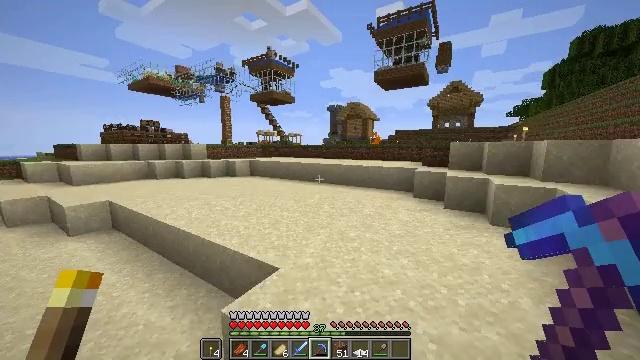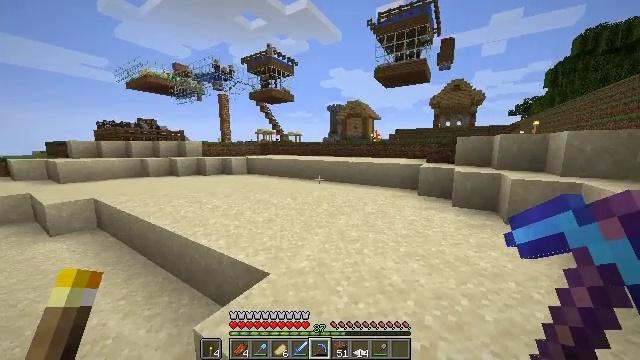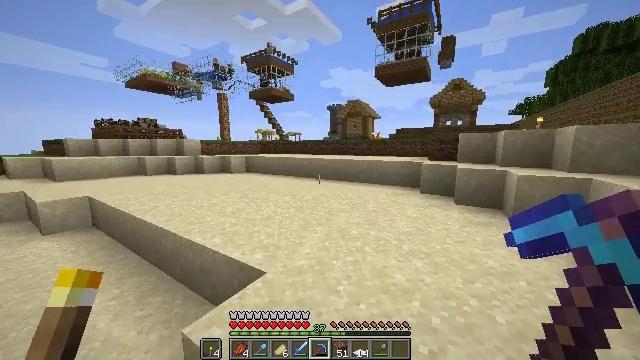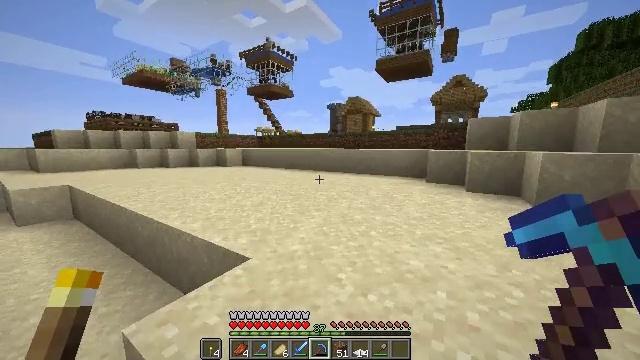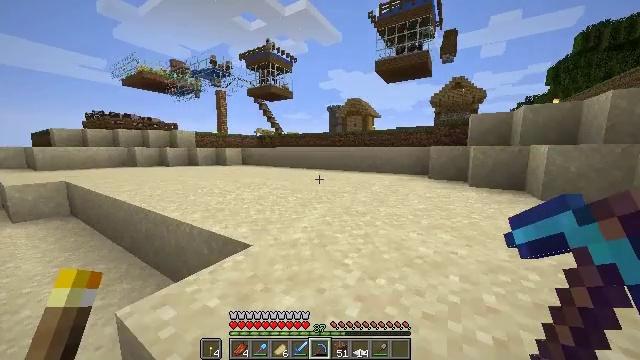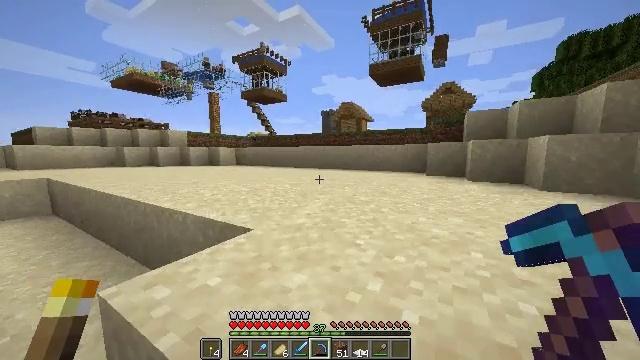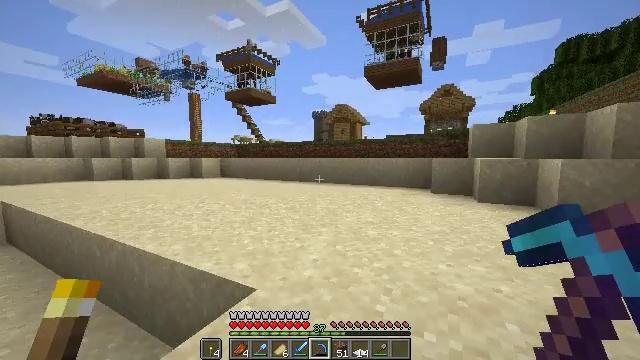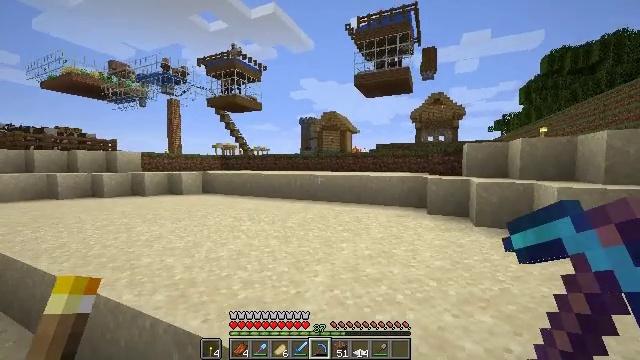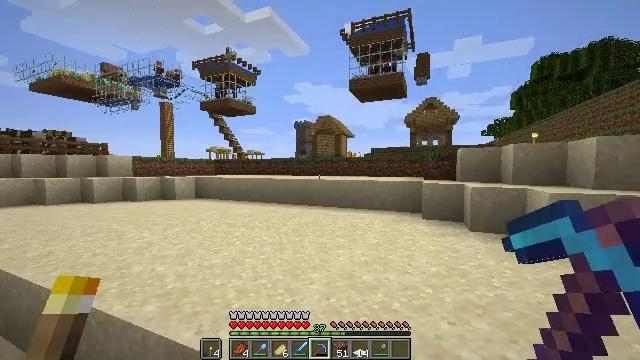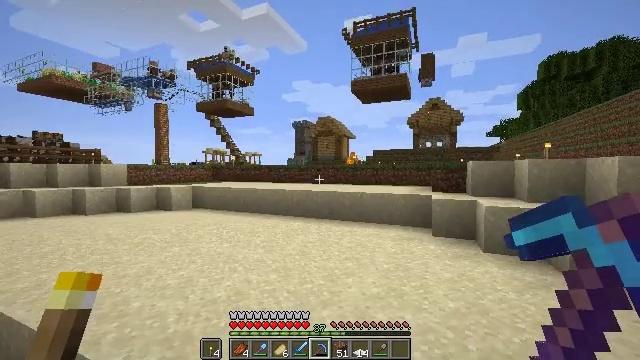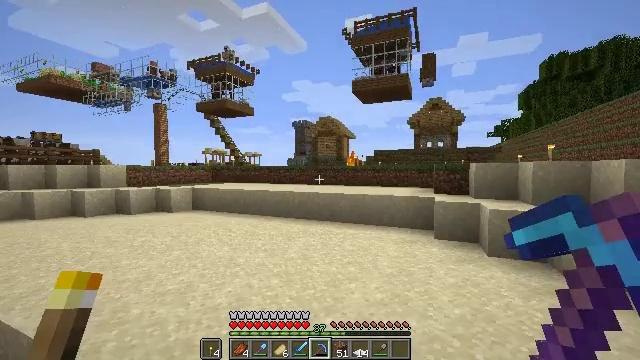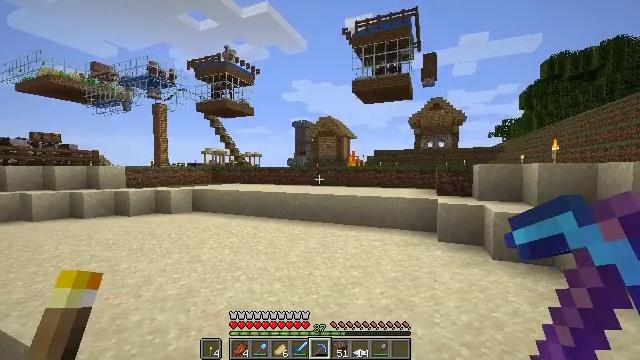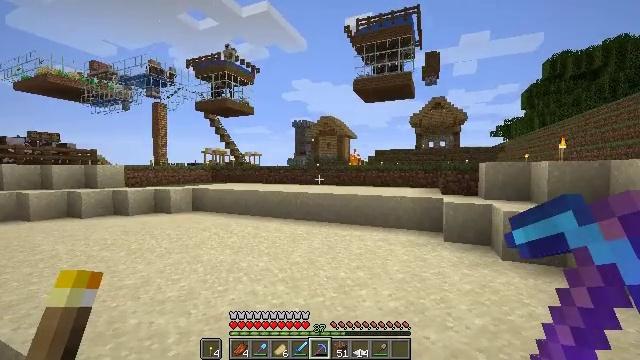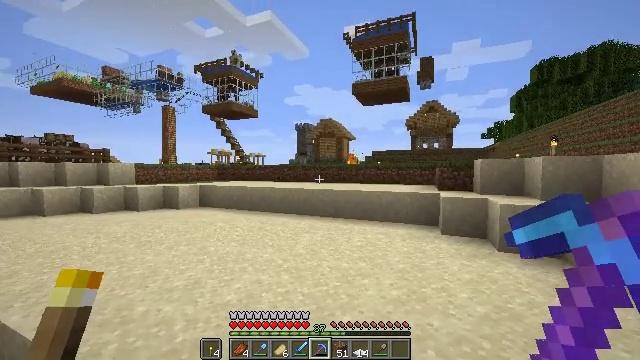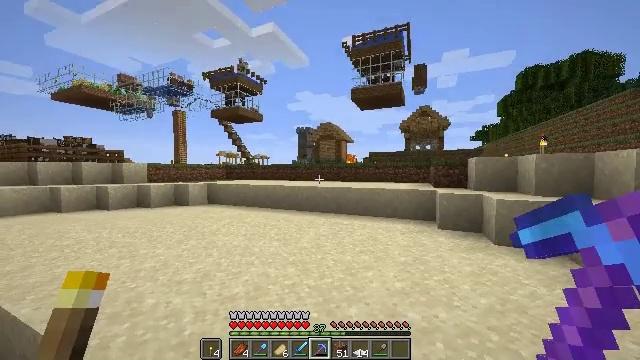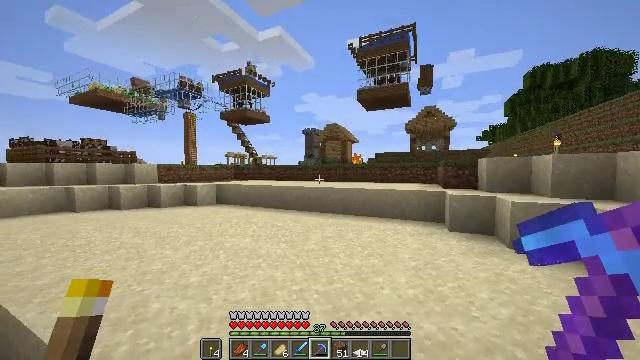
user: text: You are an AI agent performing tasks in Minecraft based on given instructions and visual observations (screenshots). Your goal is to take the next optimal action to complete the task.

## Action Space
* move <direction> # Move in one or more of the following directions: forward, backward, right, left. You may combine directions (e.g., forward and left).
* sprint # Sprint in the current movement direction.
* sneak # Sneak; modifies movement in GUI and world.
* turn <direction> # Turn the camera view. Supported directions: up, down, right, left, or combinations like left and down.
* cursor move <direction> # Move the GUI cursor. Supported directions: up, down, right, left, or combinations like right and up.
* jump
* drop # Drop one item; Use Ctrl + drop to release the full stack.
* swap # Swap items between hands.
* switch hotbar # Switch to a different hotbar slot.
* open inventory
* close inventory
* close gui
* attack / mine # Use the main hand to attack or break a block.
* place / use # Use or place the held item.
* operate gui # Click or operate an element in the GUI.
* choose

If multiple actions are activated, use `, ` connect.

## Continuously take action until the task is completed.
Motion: motion action
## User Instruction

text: Retrieve the smithing table you placed.
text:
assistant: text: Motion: move forward, jump
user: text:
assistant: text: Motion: move forward, jump
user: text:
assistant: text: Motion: move forward, jump
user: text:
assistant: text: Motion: move forward, sprint, jump
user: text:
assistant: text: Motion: move forward, sprint, turn right and up, jump
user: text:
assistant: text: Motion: move forward, sprint, turn right and up, jump
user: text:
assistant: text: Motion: move forward, sprint, turn right and up, jump
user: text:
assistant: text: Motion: move forward, turn right, jump
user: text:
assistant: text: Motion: move forward, jump
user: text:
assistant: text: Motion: move forward, jump
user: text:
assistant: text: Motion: move forward, jump
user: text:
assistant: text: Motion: move forward, sprint, jump
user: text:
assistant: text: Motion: move forward, sprint, jump
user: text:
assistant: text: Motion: move forward, sprint, jump
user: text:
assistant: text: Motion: move forward, sprint, turn left, jump
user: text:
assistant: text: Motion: move forward, turn left, jump
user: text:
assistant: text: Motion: move forward, turn left, jump
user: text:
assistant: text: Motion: move forward, turn left, jump
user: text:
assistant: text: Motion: move forward, jump
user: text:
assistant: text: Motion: move forward, jump
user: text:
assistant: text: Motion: move forward, jump
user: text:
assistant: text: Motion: move forward, jump
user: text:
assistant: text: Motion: move forward, jump
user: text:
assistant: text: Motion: move forward, jump
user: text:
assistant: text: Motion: move forward, jump
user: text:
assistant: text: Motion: move forward, jump
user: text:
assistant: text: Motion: move forward, sprint, jump
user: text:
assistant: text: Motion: move forward, sprint, jump
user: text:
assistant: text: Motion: move forward, sprint, jump
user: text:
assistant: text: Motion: move forward, jump